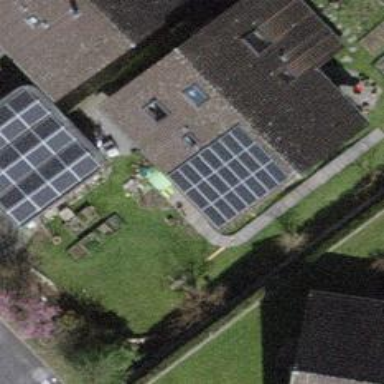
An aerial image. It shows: Solar power generator using photovoltaic panels.